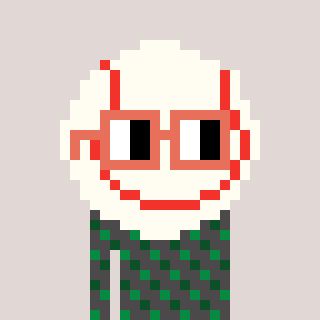
a pixel art character with square orange glasses, a baseball ball-shaped head and a grayscale-colored body on a warm background